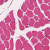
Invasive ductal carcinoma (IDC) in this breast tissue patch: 0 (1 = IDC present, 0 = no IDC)